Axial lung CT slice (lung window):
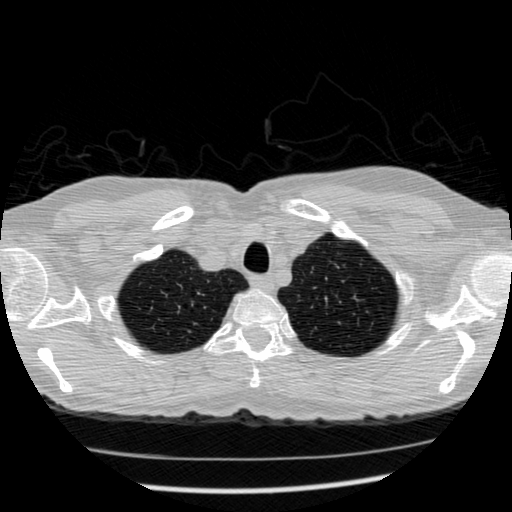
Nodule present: no